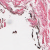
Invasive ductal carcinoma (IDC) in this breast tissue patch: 0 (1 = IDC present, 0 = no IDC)